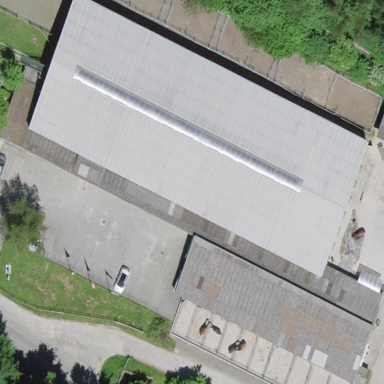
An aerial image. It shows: Building for equestrian sports.